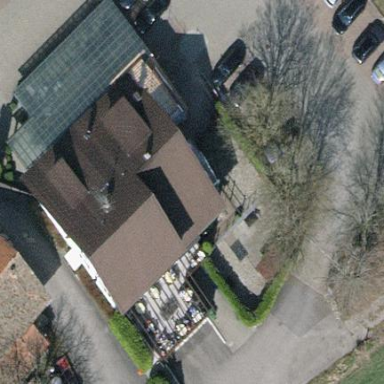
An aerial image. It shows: Restaurant in building.